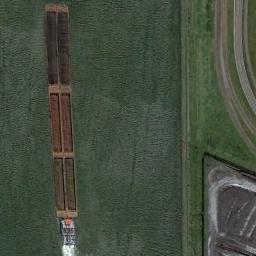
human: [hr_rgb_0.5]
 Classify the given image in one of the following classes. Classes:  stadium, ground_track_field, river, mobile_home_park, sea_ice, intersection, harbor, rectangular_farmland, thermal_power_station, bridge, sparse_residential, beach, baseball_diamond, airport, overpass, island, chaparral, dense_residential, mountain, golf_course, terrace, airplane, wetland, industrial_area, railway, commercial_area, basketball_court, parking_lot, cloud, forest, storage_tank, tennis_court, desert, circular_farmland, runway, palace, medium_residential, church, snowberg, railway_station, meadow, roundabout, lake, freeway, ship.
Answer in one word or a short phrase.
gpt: ship